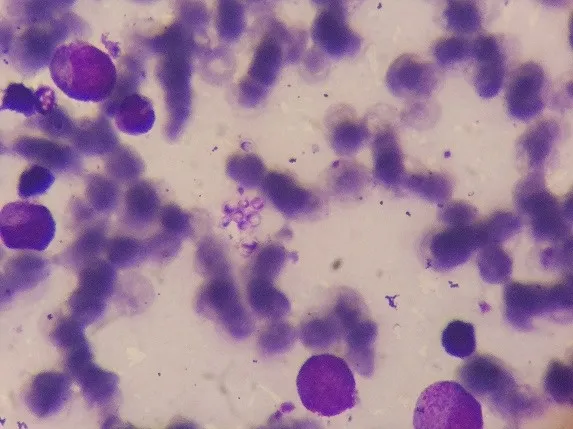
Bone marrow aspirate showing small extracellular cellular yeast cells with a false appearance of capsule around them.
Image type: pathology (giemsa)